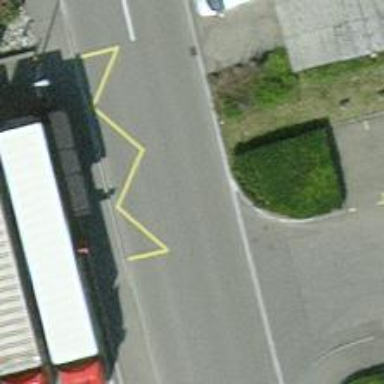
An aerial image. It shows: Public transport stop position.